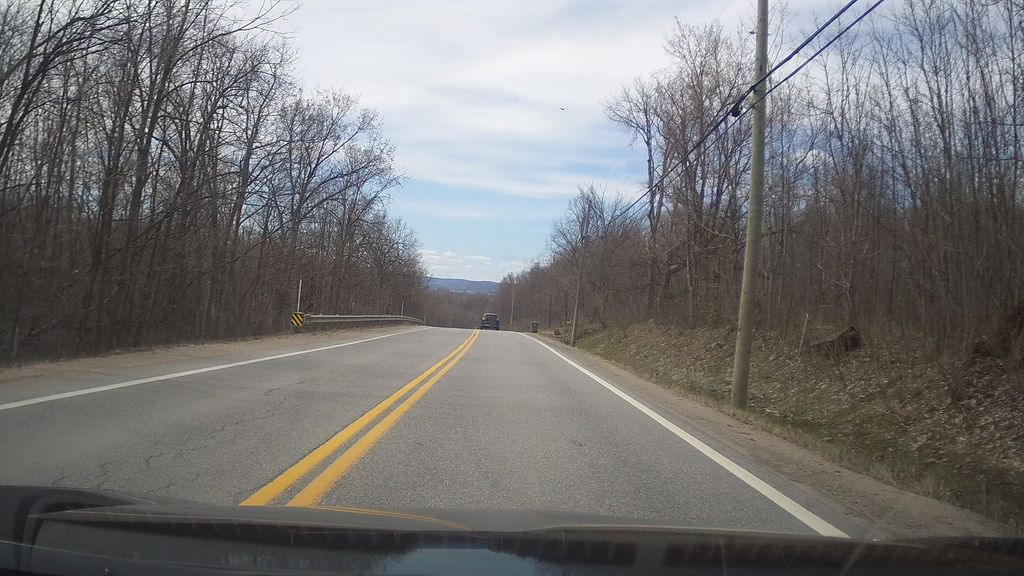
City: ottawa-gatineau